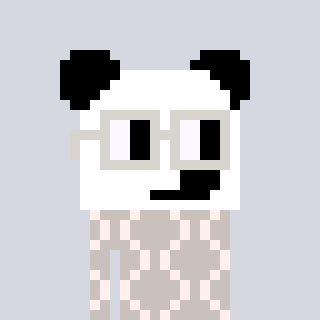
a pixel art character with square light gray glasses, a panda-shaped head and a foggrey-colored body on a cool background